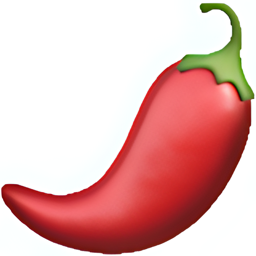
Name: hot pepper
Emoji: 🌶
Group: Food & Drink
Sub-group: food-vegetable